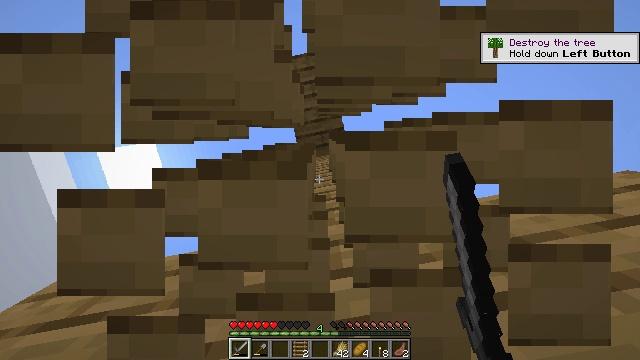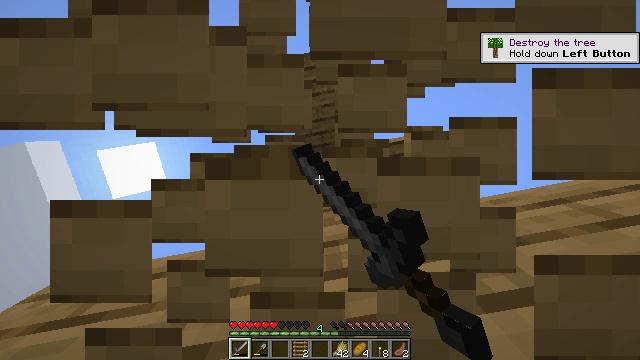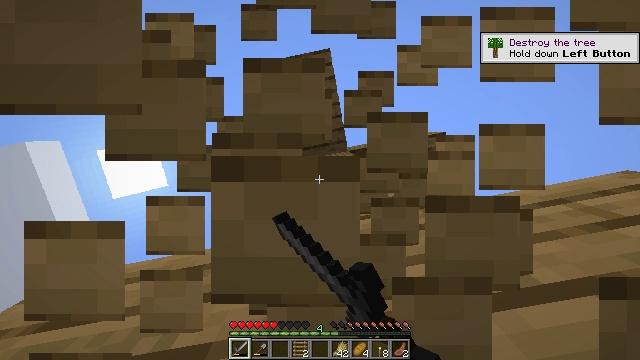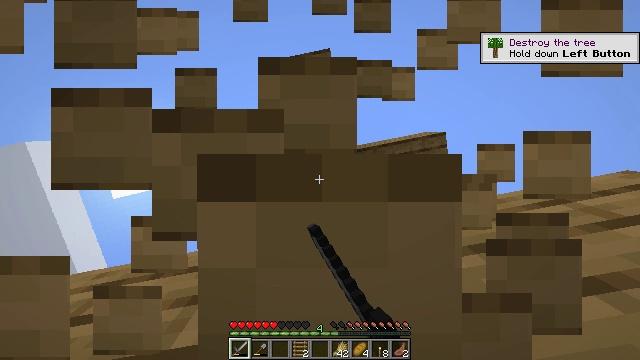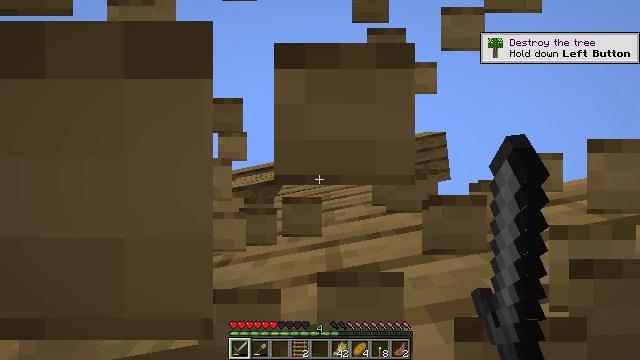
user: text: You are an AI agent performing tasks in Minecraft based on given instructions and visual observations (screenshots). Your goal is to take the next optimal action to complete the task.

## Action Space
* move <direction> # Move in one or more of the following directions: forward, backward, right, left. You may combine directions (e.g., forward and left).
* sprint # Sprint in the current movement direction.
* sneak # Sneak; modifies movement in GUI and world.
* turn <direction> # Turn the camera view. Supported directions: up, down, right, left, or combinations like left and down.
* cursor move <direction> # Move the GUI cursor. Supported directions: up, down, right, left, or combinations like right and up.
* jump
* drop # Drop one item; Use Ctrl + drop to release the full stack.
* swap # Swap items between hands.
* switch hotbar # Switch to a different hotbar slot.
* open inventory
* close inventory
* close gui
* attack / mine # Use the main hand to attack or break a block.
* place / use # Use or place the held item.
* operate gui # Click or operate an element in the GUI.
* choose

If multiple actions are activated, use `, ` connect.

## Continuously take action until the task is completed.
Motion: motion action
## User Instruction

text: Attack the oak planks to recycle it.
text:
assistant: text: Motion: sneak, attack / mine
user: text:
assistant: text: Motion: sneak, attack / mine
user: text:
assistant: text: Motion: sneak, attack / mine
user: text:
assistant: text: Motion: sneak, attack / mine
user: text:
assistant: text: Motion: sneak, attack / mine